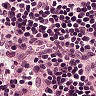
Metastatic tissue present: no